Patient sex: M
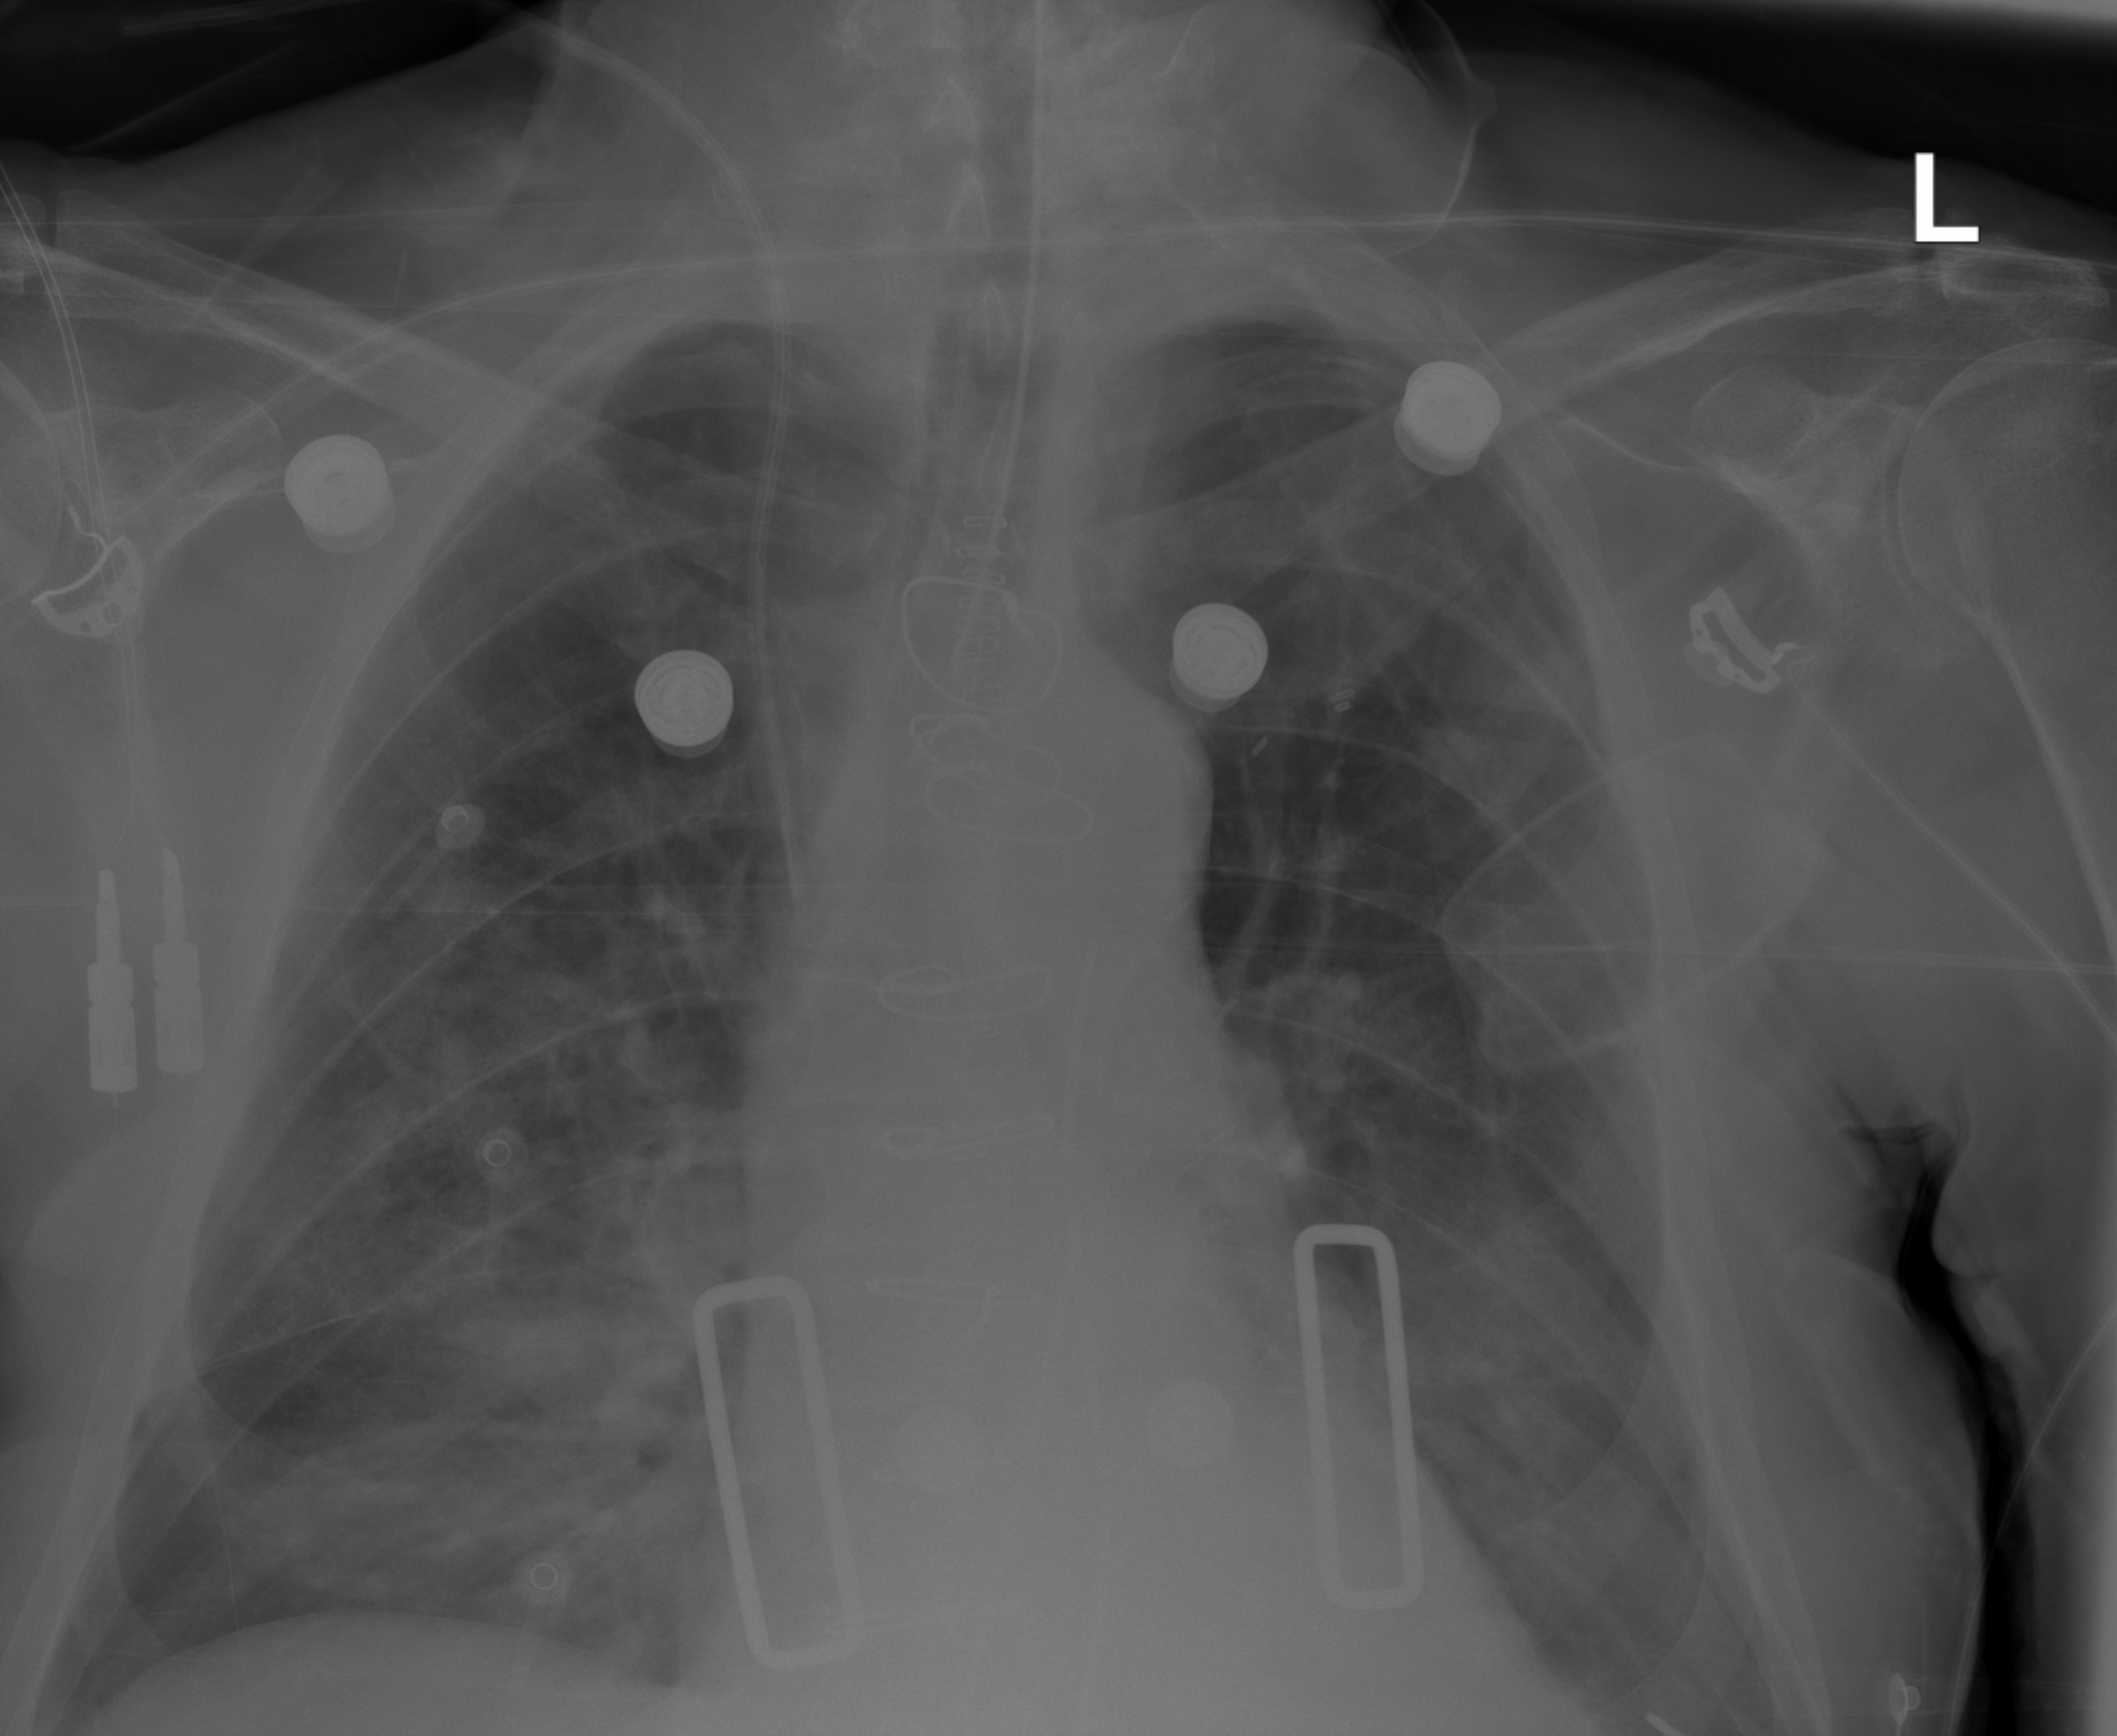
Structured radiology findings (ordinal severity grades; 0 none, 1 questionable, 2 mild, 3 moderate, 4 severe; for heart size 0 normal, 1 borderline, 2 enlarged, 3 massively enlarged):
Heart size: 1
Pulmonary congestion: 0
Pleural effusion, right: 2
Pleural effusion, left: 0
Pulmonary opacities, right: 3
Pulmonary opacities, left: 2
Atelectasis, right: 2
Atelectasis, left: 2